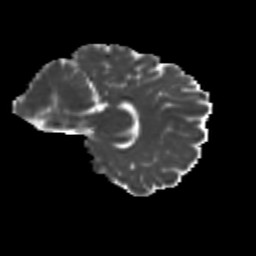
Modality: MD
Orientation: sagittal
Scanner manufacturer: siemens
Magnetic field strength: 3 T
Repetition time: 9.2 s
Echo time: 0.084 s